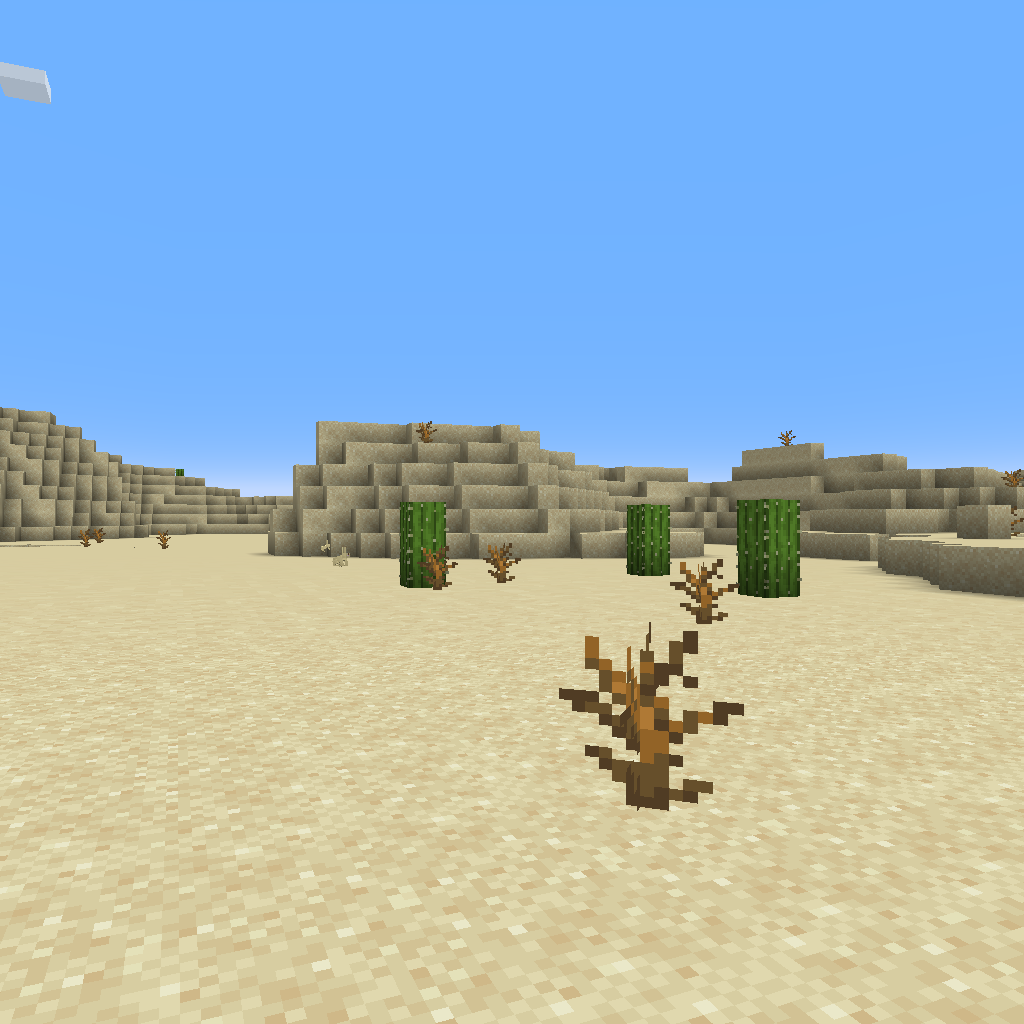
desert with cactii